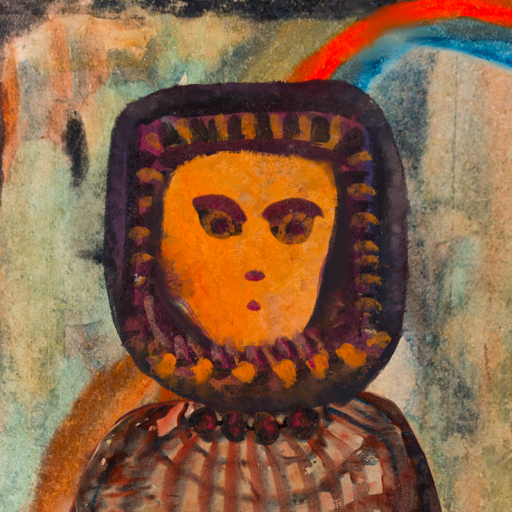
Background: Childish, Head And Neck Front: Hypocrite, Face Front: Doll, Bust: Orphan, Hair Front: Doll, Head Accessory: Blank, Second Necklace: Blank, Necklace: Mosgoul, Baby: Blank